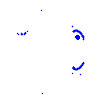
Particle: electron